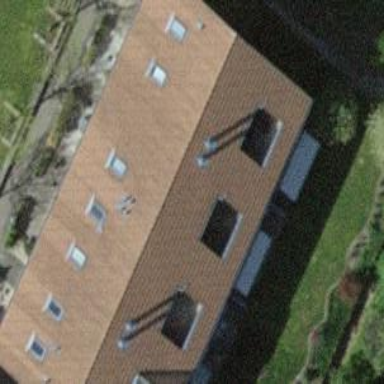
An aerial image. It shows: Terrace building.